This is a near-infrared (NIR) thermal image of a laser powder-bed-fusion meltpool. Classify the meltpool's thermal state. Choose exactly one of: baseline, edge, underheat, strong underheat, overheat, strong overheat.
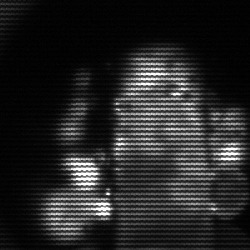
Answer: strong underheat